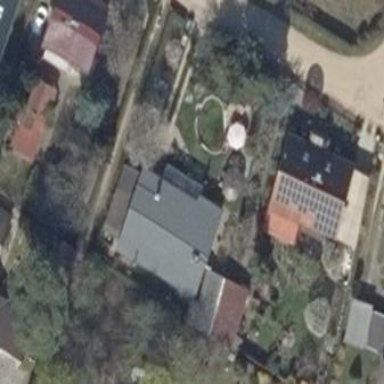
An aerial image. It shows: Detached building with gabled roof.